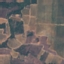
Land use / land cover class: PermanentCrop